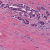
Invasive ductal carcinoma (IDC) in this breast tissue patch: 1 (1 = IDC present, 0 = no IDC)